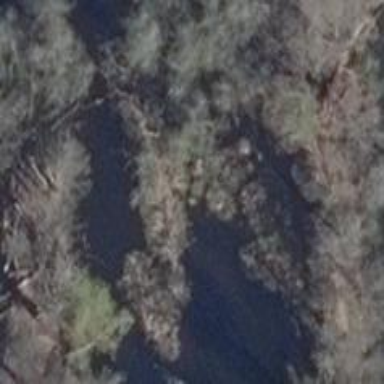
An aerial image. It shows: Swamp in wetland area.